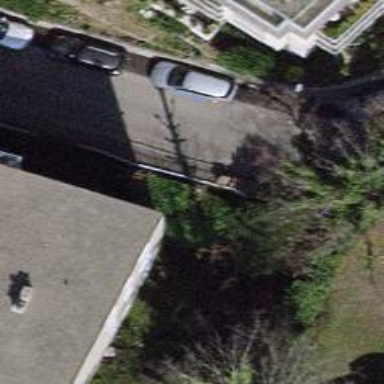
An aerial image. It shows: Alleyway designated as service road.